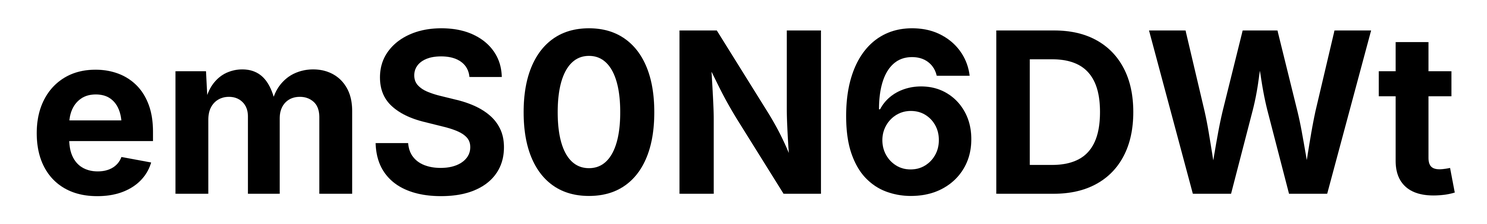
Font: Inter_Bold